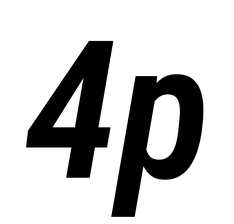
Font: Roboto-Italic_Condensed_SemiBold_Italic